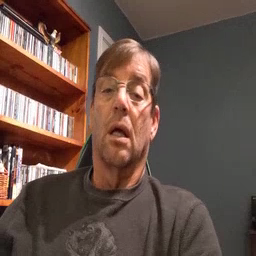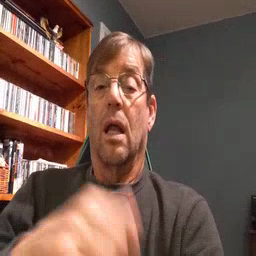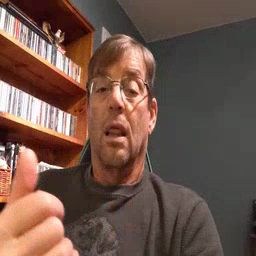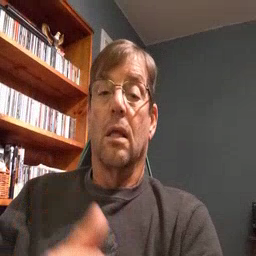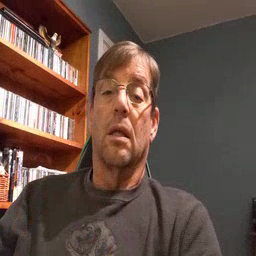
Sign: another